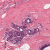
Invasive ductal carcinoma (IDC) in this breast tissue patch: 0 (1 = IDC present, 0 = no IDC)